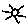
Label: sun